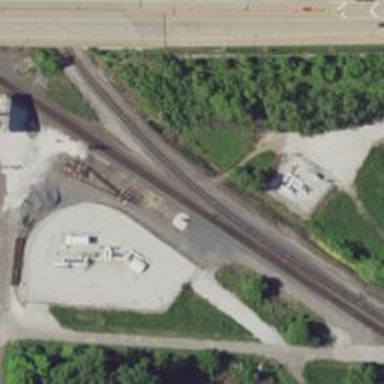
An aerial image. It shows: Railway yard in service.